Question: I have a table, that consists of 2 columns. I need to highlight values in first column, that are more or equal than 10% of the number in the second column.
I created additional row there, to clarify, but I can't use it in the formula, tho.
I need to use relative formula, since I am applying filter to these rows, so I need this all not to fall apart, if I am sorting table via filters.

I have looked through this topic: <URL> , but I couldn't apply it. Or I failed at applying it.
I have tried to apply to the range (of '=$A$2:$A$8')following formulas (in conditional formatting "Use a formula to determinate..."):
- '=$A2*100/$B2>=10'- '=ADRESS(ROW(),COLUMN())*100/ADRESS(ROW(),COLUMN()+1)>=10'
But none of them did the trick. Can someone help me with this one, please? Thanks.
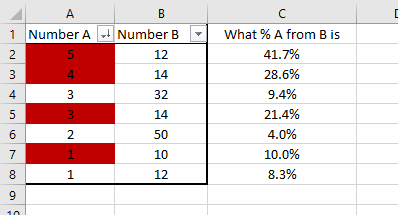
Answer: You misunderstand how conditional formatting works.
"I need to use relative formula ..."
No. You don't.
Conditional formatting, although I have never seen it stated anywhere, uses array-based formula. As such you describe the usage of the first instance in the (unfiltered) table, tell it the area of the table, and it will calculate the necessary addressing by itself. You do not tell it the relative addressing. Why it behaves like that, I can't tell you.
The formula will then maintain itself throughout any filtering or sorting you carry out. You do not need to account for filtering and sorting - provided, of course, you set everything up on the unfiltered table to begin with.
<URL>
<URL>
You can see from the attached screenshots, simply using your formula of '=$A2*100/$B2>=10' and applying it to $A$2:$A$8 worked perfectly.